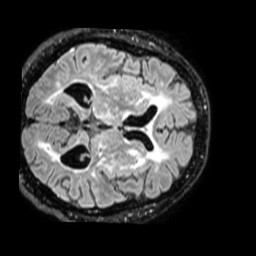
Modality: FLAIR
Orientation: axial
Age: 75
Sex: male
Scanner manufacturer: philips
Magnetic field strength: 1.5 T
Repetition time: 4.8 s
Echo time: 0.3363 s